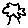
Label: tree